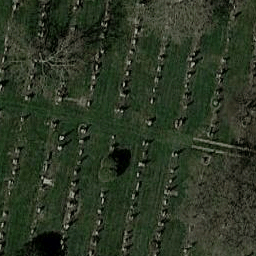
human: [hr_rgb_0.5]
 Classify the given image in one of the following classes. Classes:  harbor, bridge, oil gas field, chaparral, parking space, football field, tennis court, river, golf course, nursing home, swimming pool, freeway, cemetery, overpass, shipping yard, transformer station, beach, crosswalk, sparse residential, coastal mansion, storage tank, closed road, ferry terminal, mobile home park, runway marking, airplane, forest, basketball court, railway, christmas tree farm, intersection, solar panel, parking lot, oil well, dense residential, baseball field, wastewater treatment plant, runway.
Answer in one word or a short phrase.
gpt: cemetery